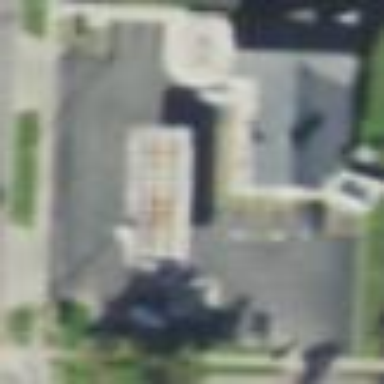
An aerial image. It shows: Fuel station located within retail area.